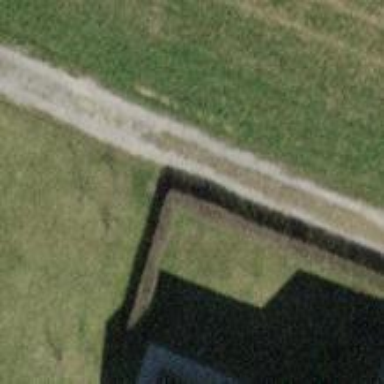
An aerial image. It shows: Hedge barrier.